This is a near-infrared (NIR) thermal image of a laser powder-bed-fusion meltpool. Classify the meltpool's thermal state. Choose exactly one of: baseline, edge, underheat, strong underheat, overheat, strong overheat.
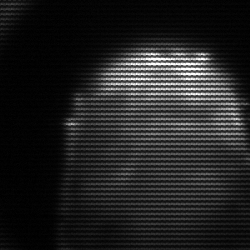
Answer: edge